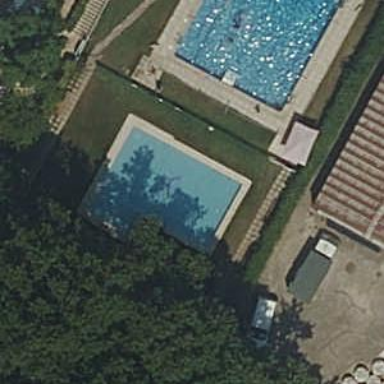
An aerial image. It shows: Swimming pool located in leisure land.